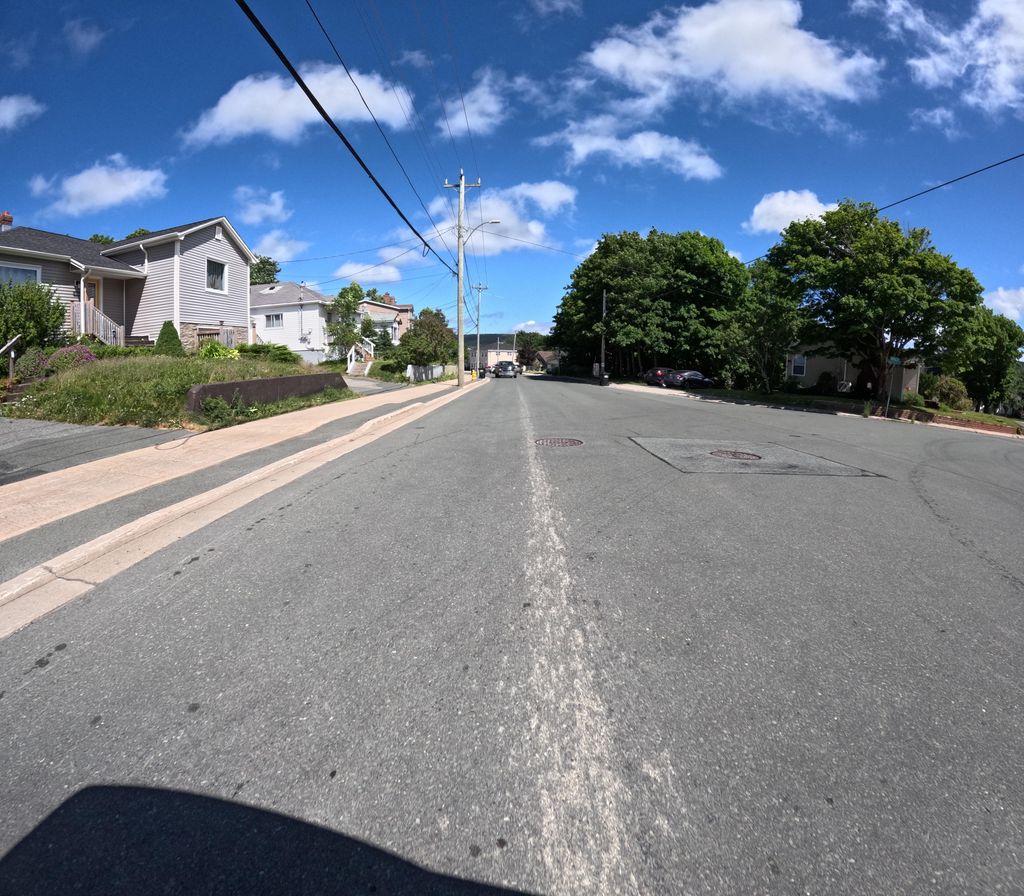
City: st_johns